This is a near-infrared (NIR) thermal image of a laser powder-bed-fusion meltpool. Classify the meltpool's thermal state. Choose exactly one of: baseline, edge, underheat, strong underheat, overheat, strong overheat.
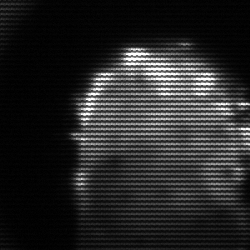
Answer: baseline